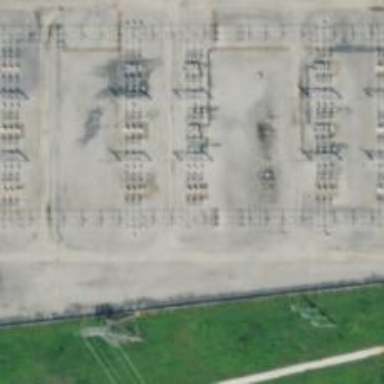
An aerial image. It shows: Switch for power supply.